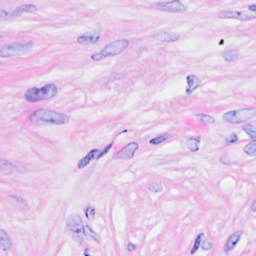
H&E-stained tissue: Breast